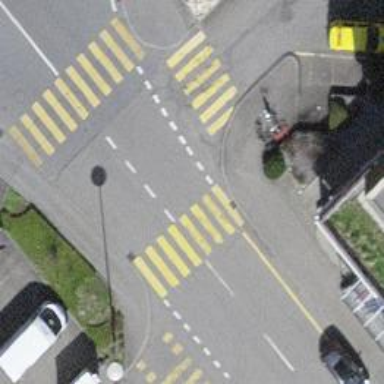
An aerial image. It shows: Kerb barrier.